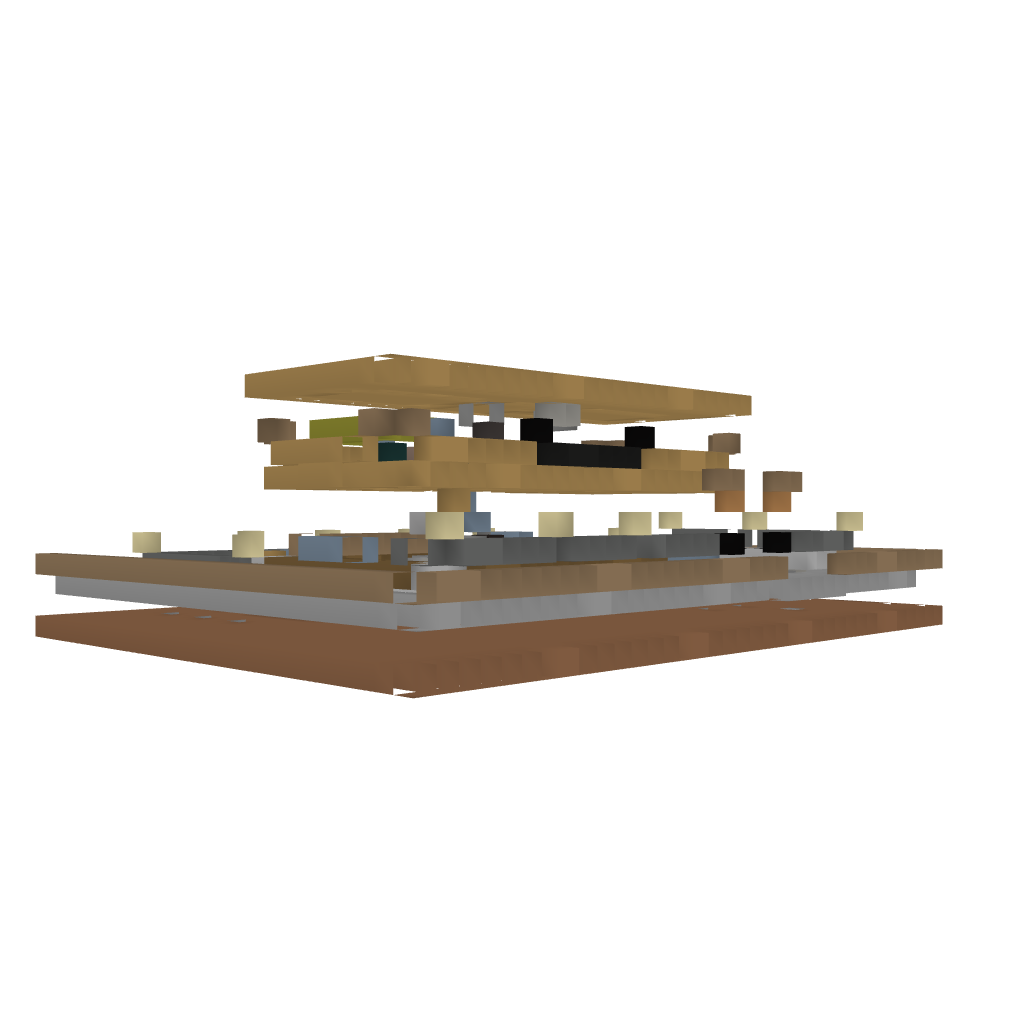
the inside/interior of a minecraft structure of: Simple House 02